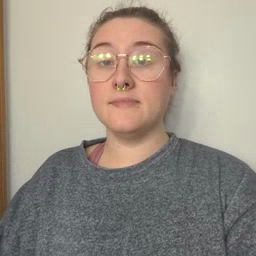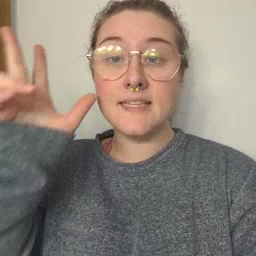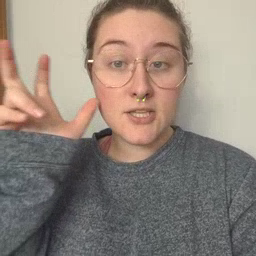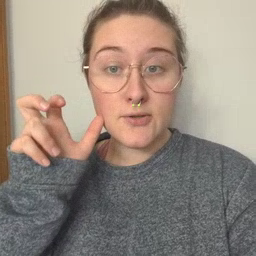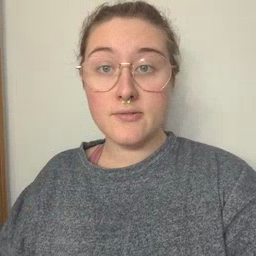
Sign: hear